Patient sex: F
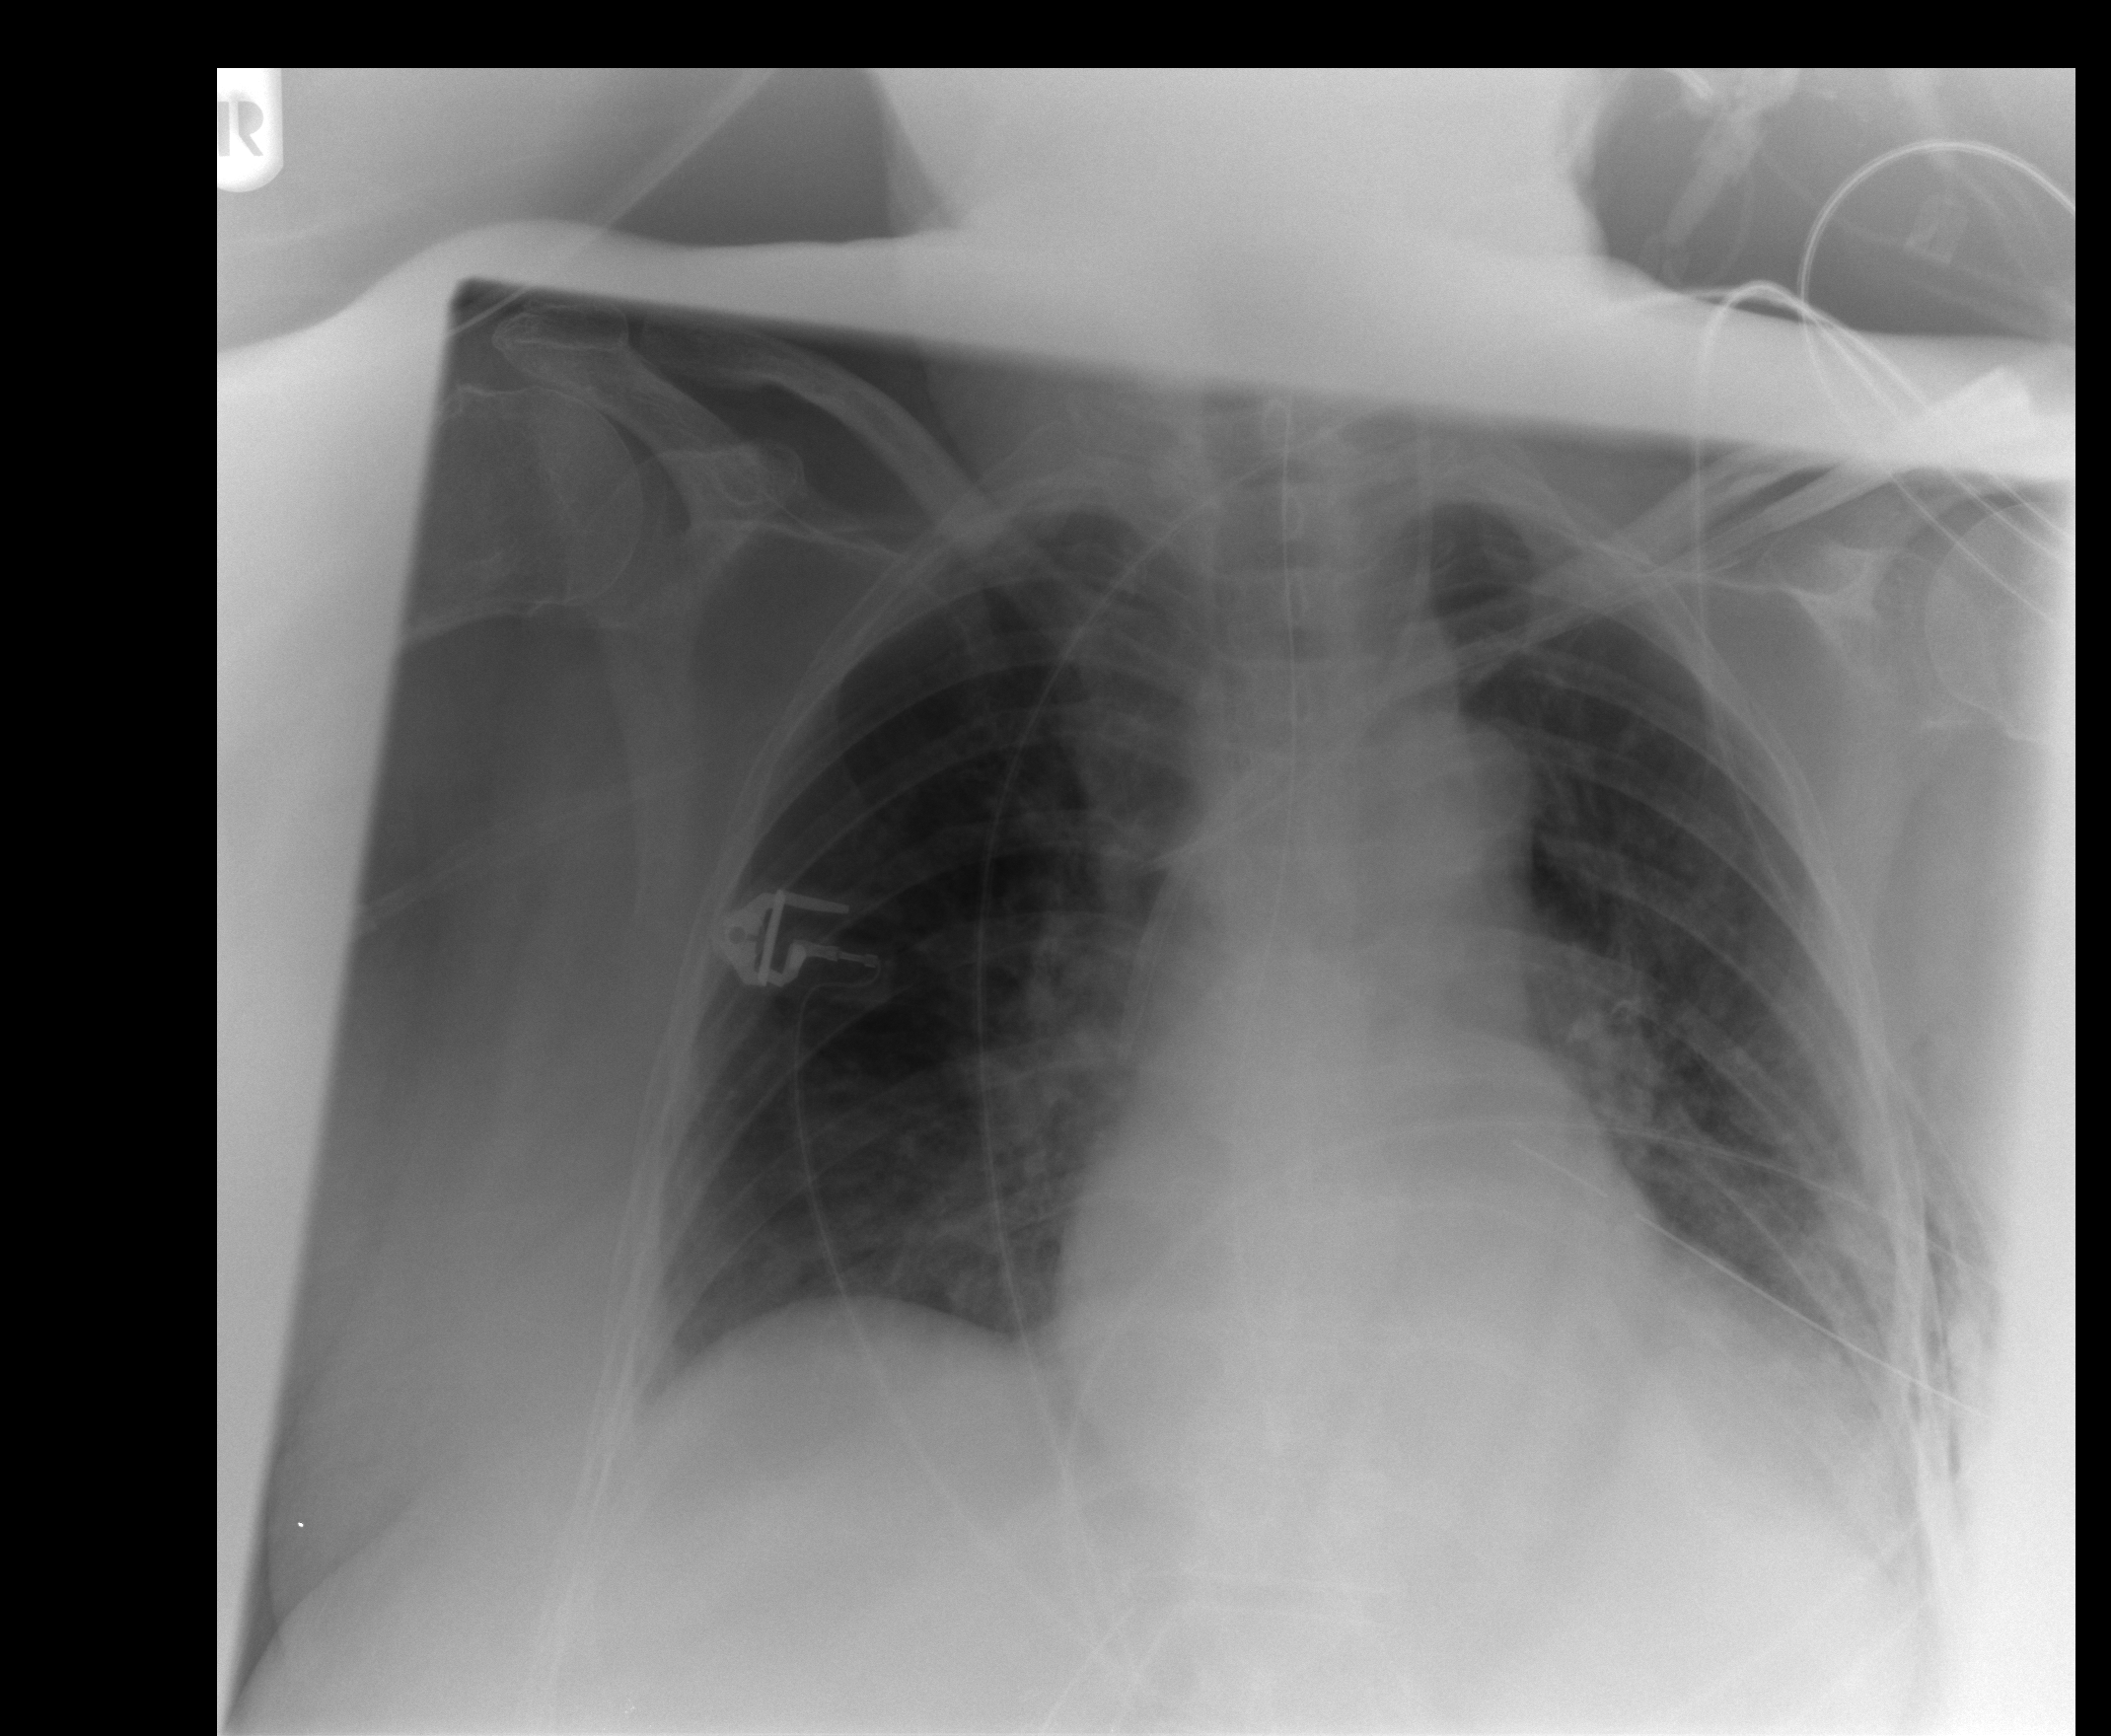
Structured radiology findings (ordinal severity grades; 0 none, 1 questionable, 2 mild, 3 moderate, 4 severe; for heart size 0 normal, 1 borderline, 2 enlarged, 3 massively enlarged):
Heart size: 1
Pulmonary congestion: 0
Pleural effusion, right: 0
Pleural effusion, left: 2
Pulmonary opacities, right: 0
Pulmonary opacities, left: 0
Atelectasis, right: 2
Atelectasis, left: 2